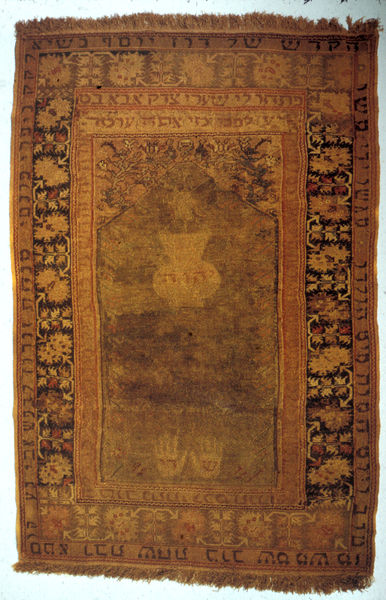
Titel: Joseph Nasi Teppich aus Chalcis
Künstler: Moshe ben Costa
Standort: Jerusalem
Institution: Israel Museum
Schlagwörter: blau, hand, weiß, dreieck, gelb, ocker, blume, blumen, braun, daumen, finger, hell, orange, schwarz, zeichen, blüten, rot, beige, muster, ornament, teppich, alt, rahmen, hände, fransen, gold, pflanze, pflanzen, schön, krug, vase, schrift, klein, rand, blue, fringe, hands, lamp, red, white, black, bordüre, carpet, hair, old, yellow, gobelin, wandteppich, inschrift, dekor, floral, ornamente, verzierung, blanket, flowers, pattern, rug, tapestry, brown, palm, pot, faden, foto, fotografie, gefäß, orient, orientalisch, buchstaben, staub, beten, photo, wappen, arabisch, flower, antik, rechteckig, tapisserie, trees, dreck, plants, gewebe, textil, ornamentik, israel, fabric, prophet, brau, gewebt, islam, perser, weben, writing, pfeile, rope, letters, letter, still life, dreckig, ancient, leaves, design, franse, perserteppich, rectangle, prayer, square, franzen, flower pot, hochrechteckig, fraben, rectangles, religion, hebräisch, woven, jewish, muslimisch, moslem, persian, persisch, koran, jüdisch, gebetsteppich, geknüpft, mohammed, arabic, calligraphy, islamic, script, suren, floristisch, sanskrit, hande, oriental, pitcher, textile, pray, arrow, lion, symbol, border, faded, text, vines, dirty, greece, rectangular, words, leafs, turkish, arrows, vas, gelbbraun, muster+, panel, symbols, worn, borders, inscriptions, word, foreign, sinister, hebrew, heraldry, seccade, designs, lotus, vegetal, alahu akbar, sown, vase weaving, patrns, paterns, handprint, oenament, paryer